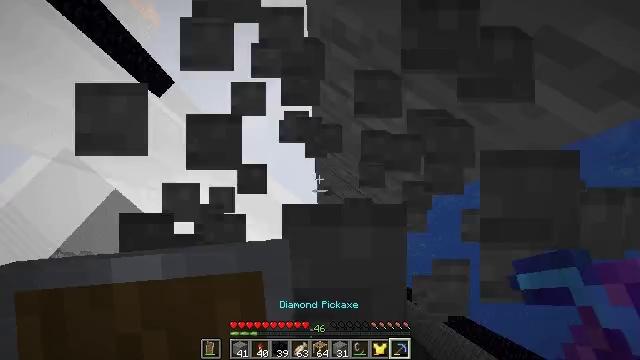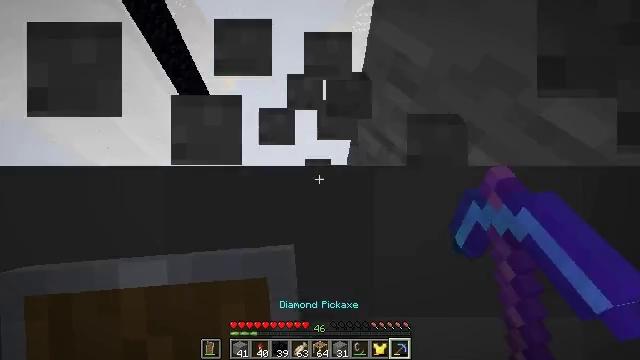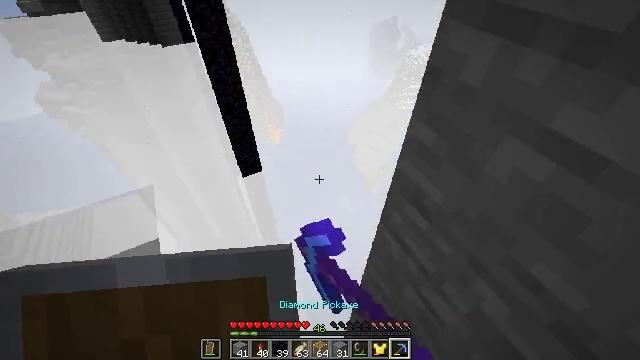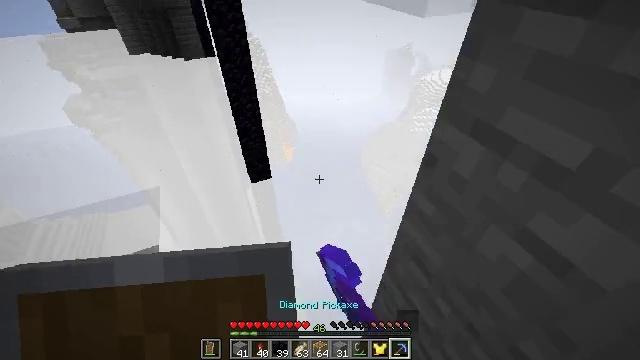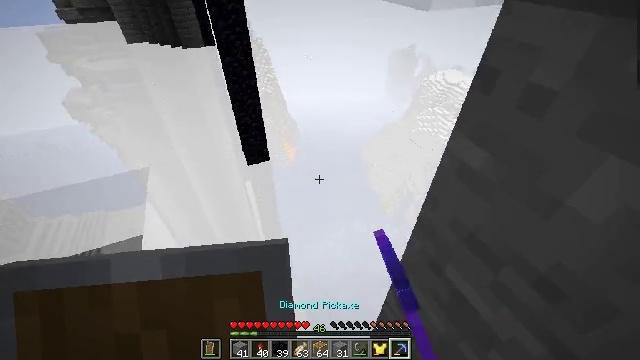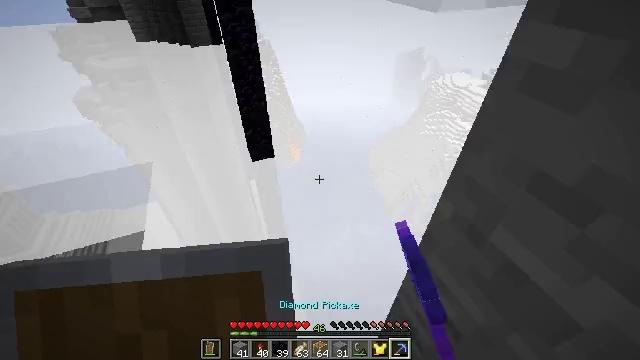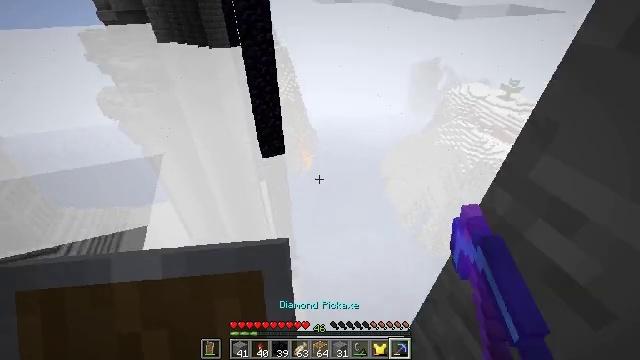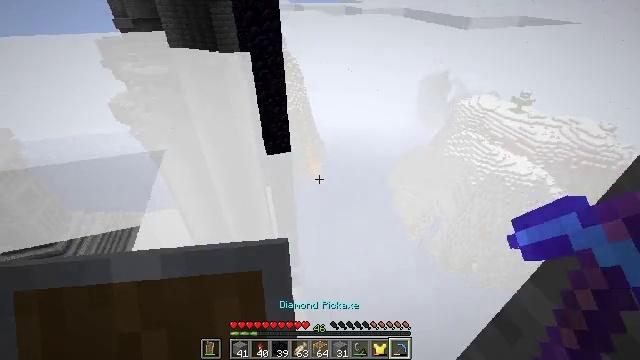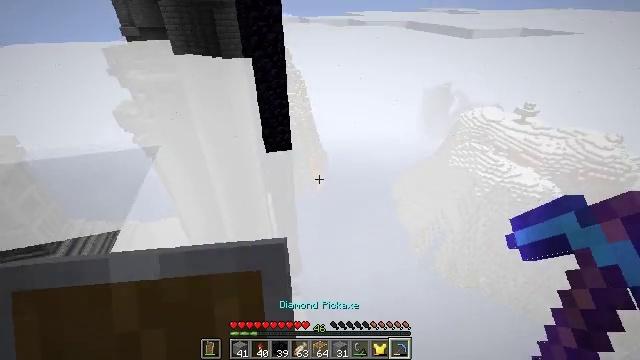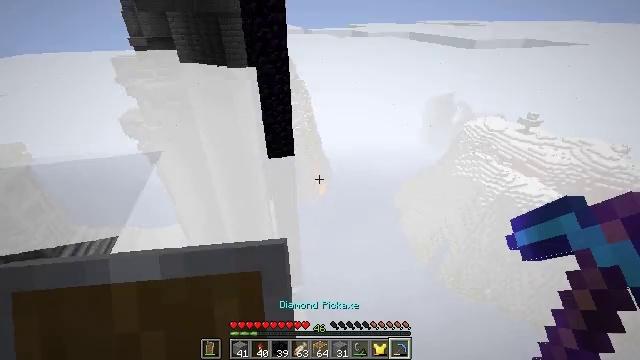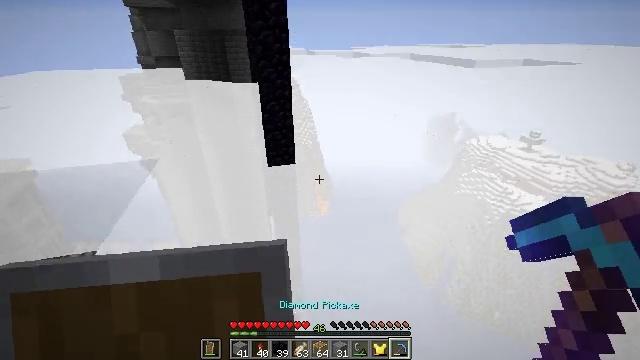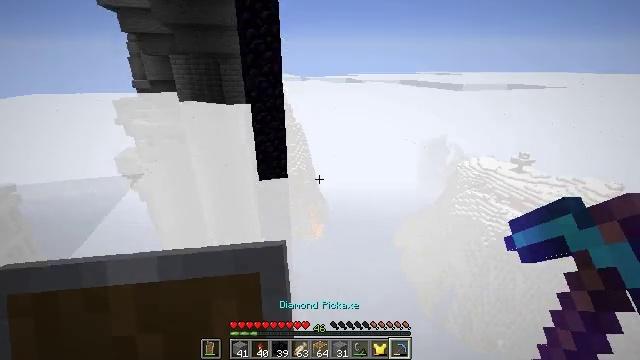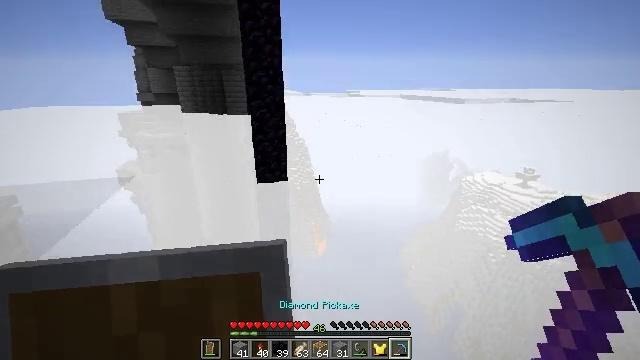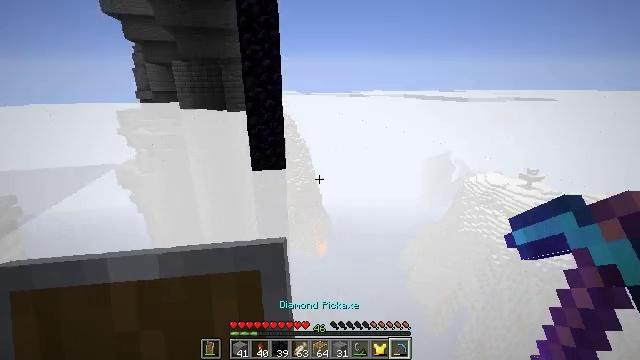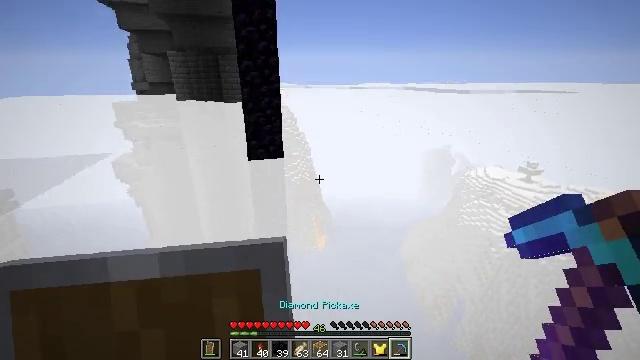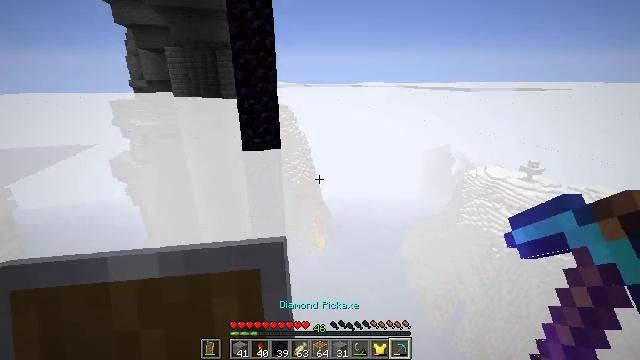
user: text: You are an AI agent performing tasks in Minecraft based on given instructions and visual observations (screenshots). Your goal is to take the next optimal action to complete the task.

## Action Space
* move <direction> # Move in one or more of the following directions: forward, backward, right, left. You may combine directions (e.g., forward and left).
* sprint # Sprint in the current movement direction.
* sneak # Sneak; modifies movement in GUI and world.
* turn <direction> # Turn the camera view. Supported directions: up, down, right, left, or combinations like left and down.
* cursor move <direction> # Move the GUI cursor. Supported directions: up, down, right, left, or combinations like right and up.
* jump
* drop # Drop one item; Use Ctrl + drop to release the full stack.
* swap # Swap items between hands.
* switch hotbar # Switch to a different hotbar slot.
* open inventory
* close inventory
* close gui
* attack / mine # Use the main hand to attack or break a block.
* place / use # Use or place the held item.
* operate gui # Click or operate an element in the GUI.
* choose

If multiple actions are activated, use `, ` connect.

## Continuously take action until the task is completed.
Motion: motion action
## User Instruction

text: Break the obsidian using a diamond or netherite pickaxe.
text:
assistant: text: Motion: turn left and up
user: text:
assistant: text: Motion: turn left and up, jump
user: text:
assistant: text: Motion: turn left and up, jump
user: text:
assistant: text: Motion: jump
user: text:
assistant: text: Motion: turn left, jump
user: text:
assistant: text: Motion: turn left and up, jump
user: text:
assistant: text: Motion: turn left and up, jump
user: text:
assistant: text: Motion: turn up, jump
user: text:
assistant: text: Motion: turn up, jump
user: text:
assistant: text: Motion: turn up, jump
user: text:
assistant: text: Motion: turn right and up
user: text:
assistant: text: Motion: turn up
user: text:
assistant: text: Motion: no_op
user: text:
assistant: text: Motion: turn down
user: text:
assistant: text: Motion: no_op
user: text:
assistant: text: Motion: no_op
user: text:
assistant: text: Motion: turn right and down
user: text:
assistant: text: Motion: no_op
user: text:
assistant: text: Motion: no_op
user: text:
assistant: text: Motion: no_op
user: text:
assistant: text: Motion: no_op
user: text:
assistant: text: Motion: turn left
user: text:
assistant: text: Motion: turn left
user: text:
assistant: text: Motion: turn left
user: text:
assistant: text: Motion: turn left
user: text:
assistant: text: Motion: no_op
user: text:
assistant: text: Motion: no_op
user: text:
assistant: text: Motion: no_op
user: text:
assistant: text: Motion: no_op
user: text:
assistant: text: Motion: turn left